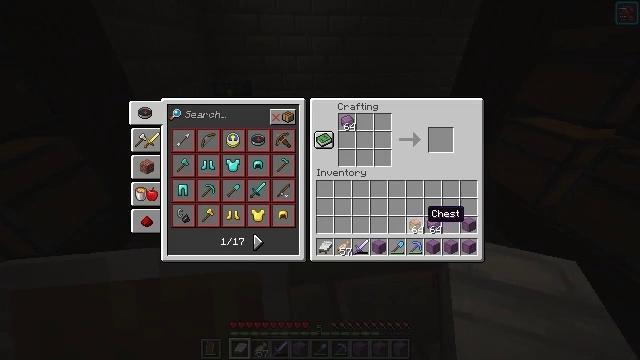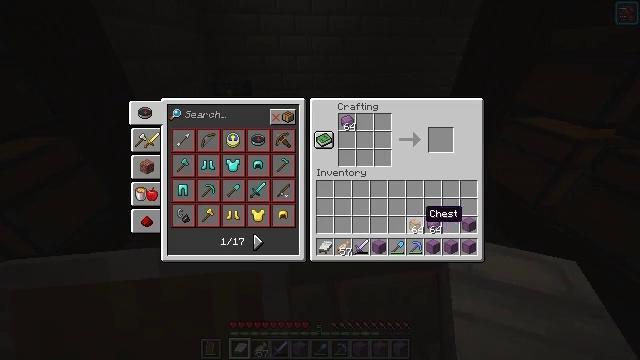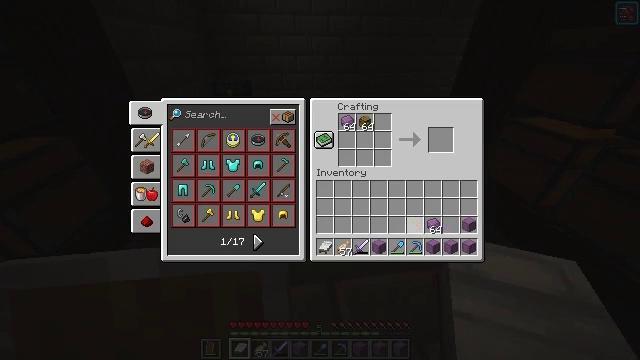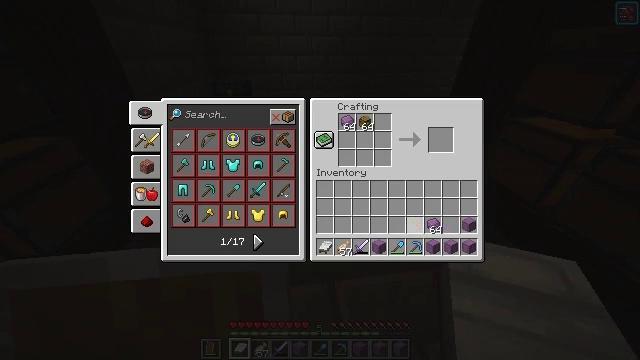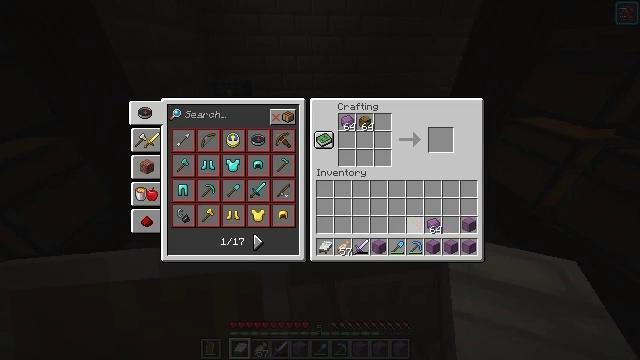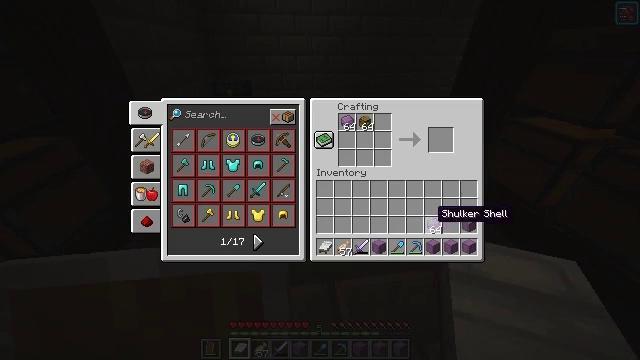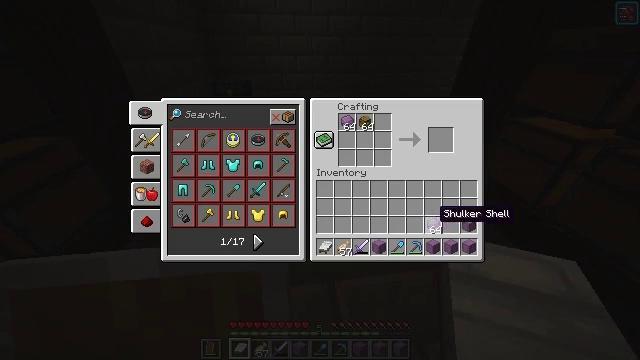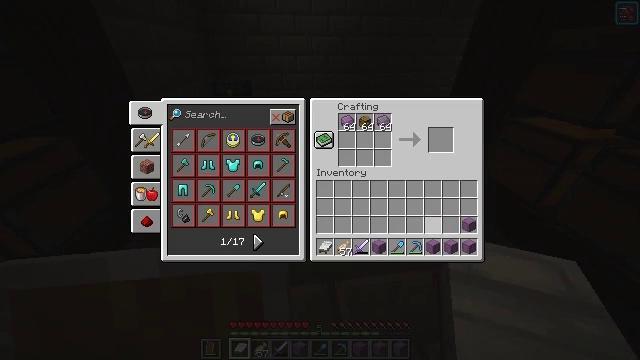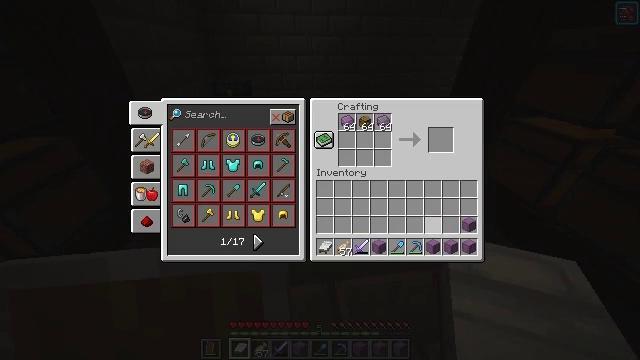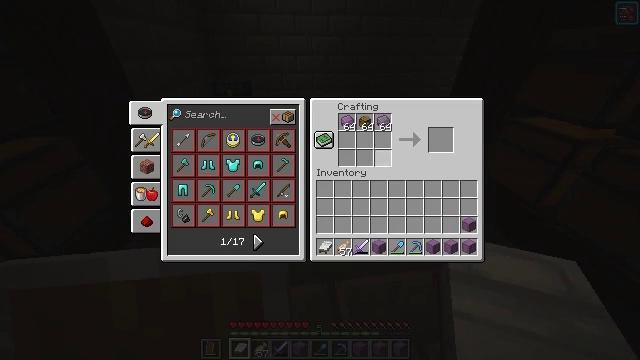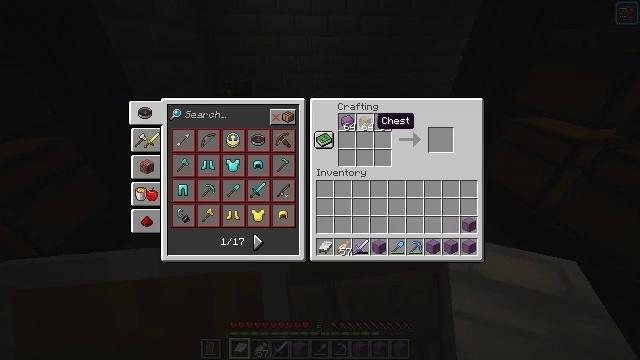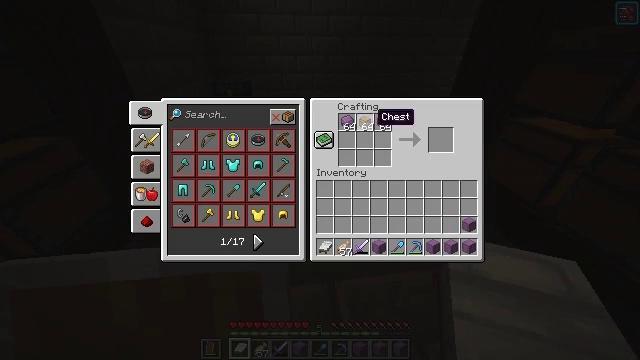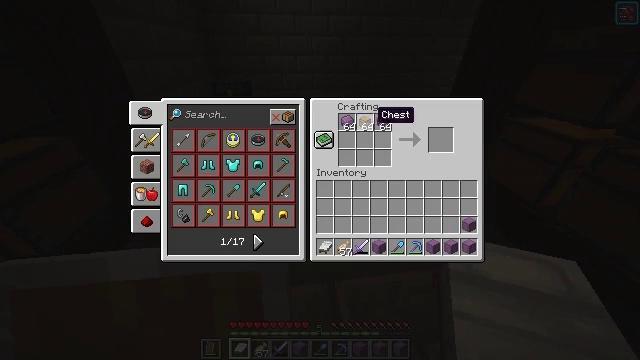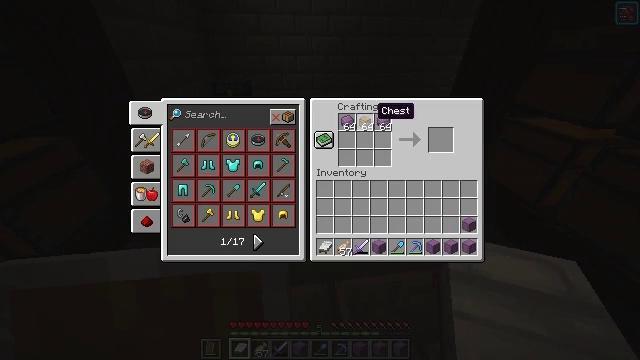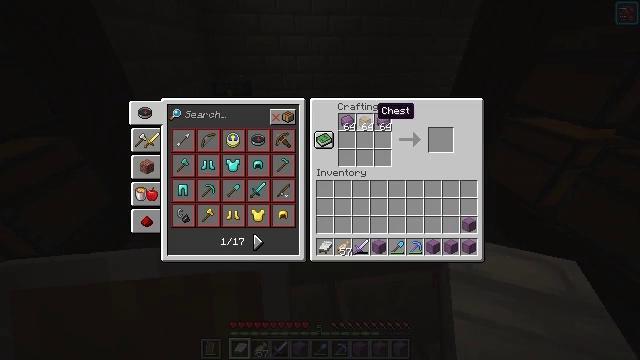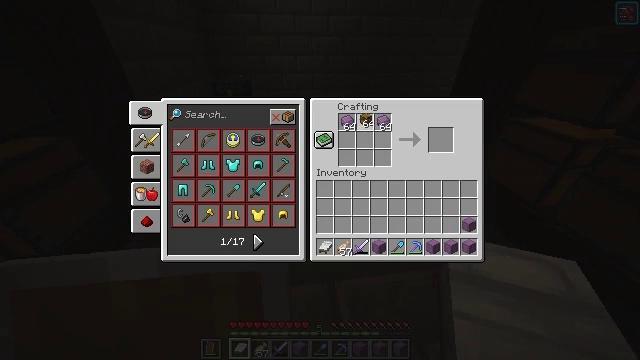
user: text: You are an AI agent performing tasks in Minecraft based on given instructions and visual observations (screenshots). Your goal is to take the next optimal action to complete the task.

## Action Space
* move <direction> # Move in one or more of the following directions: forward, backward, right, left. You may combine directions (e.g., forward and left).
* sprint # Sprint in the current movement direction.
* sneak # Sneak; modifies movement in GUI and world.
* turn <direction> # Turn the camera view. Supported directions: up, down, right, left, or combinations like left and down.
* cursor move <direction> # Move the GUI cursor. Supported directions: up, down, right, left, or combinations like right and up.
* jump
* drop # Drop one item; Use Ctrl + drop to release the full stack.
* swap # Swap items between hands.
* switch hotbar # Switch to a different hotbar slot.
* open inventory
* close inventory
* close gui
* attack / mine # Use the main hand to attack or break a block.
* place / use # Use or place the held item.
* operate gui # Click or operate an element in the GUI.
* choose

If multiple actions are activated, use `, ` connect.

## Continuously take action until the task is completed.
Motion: motion action
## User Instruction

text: Combine a chest and shulker shells to craft a shulker box.
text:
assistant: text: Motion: sneak
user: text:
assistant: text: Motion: sneak, choose
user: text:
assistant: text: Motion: sneak, choose
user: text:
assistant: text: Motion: sneak
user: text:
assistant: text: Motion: sneak, cursor move right
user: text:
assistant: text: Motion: sneak
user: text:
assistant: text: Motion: sneak, choose
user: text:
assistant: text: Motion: sneak, choose
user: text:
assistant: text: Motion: sneak, cursor move left and up
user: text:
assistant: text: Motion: cursor move left and up
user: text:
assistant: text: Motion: no_op
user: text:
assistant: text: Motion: no_op
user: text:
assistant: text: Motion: no_op
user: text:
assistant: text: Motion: no_op
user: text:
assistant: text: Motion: operate gui
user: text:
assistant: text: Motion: cursor move left and down
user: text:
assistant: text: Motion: cursor move down
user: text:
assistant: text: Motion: no_op
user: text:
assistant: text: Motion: no_op
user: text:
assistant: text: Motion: no_op
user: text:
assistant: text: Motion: no_op
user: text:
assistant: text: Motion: operate gui
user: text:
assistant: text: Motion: operate gui
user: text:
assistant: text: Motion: no_op
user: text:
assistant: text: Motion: cursor move right
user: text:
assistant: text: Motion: cursor move right
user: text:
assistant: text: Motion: cursor move right
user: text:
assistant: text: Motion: no_op
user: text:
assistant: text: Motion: no_op
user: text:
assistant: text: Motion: operate gui